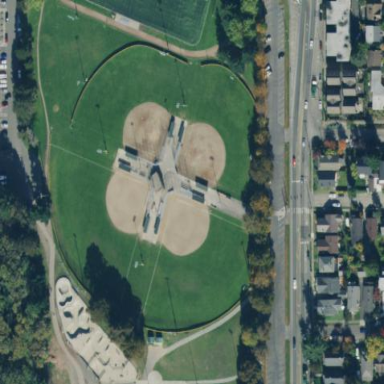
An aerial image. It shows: Baseball pitch for leisure land.